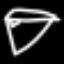
Label: diamond